Question: Recently, we made some changes to some SQL Server views that had the potential to negatively affect performance. We decided to run some performance tests on these views to see how we had affected them. The results were surprising.
The graph below shows the results of the performance tests that we ran. Here is what the graph represents:
- - - - - - -
The results show us that we definitely did take a performance hit, but the thing that baffles us is that huge increase in performance once we hit around 40,000 records in the database. We have ran this test on and get similar results every time.
I am wondering if anyone can give insight into why this is happening. Why do we get a when we breach the 40,000 record level? Has anyone seen anything like this before? I have tried searching for some reason for this, but have come up empty handed.
We have tried tweaking the view, messing with indexes, rebuilding and reorganizing indexes, analyzing the execution plan, and various other things, but so far we have not found anything that would cause this.

Any help or insight would be much appreciated. Thanks.
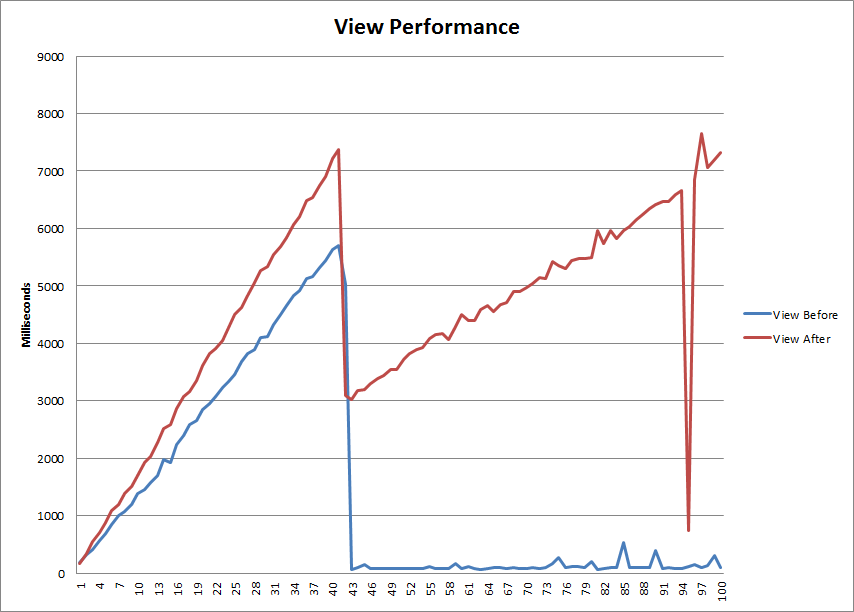
Answer: You should approach this just like any other performance investigation: use a sound methodology and measure. <URL> will, again, be priceless a s a methodology to identify the bottlenecks. Once you identify and measure the relevant metrics then the answer can be given what's happening.
Right now you simply measured response time, w/o any actual data of how is the time spent. W/o a single actual data point presented (collected metrics, test specifications for others to attempt etc), explanation could be ventured with equal chance of being right: client code, locking contention, file growth, log growth, index stats, query plan changes, human error, gremlins, moon rays and of course, my favorite: <URL>.
So either do the proper analysis and investigation and collect the relevant metrics, or post the exact test (repro scripts, methodology) so we can measure ourselves.